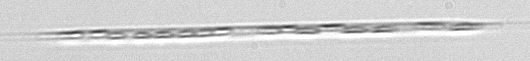
Label: Rhizosolenia